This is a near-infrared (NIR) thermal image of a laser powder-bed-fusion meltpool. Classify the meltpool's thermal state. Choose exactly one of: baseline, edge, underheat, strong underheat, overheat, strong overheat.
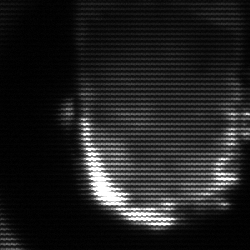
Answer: baseline